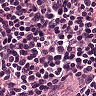
Metastatic tissue present: no